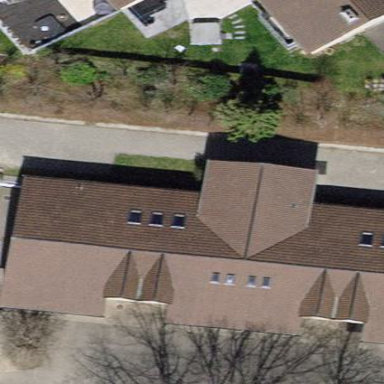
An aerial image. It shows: Kindergarten building.